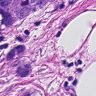
Metastatic tissue present: yes